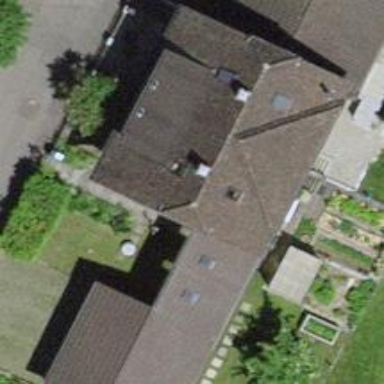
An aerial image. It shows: Half-hipped roof on semi-detached house.